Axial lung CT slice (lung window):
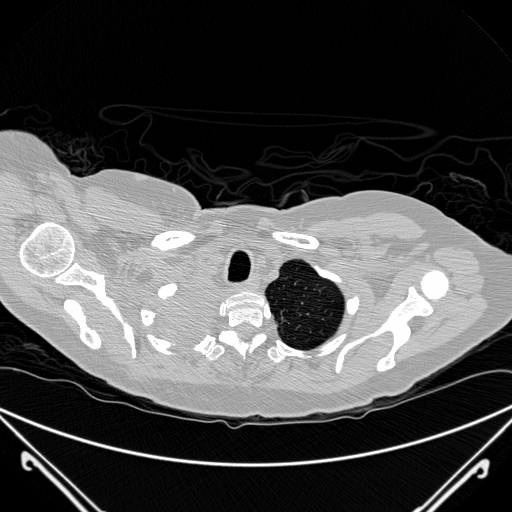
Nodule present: no